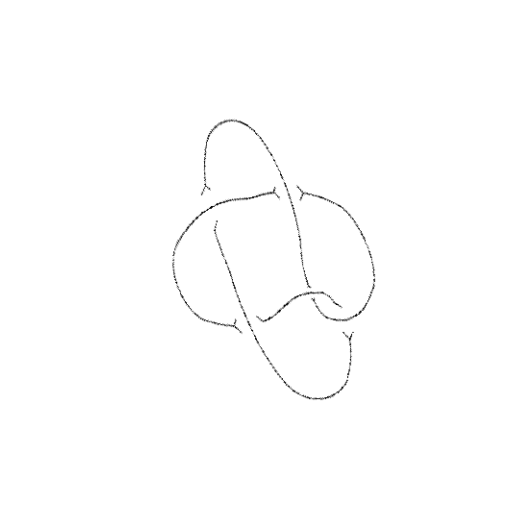
Crossing number: 5